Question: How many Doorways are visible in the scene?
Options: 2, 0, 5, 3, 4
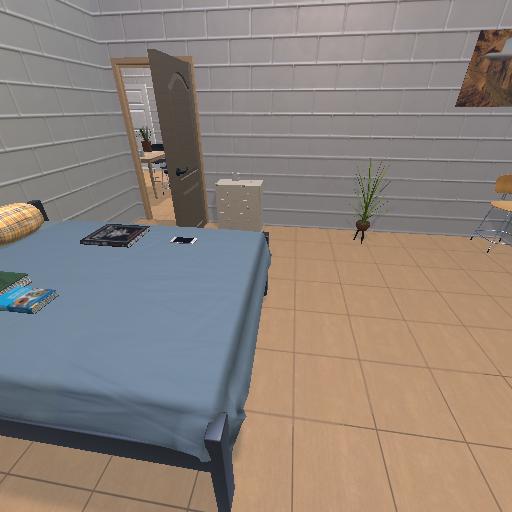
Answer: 2